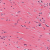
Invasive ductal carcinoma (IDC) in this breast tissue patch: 0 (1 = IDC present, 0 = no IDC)